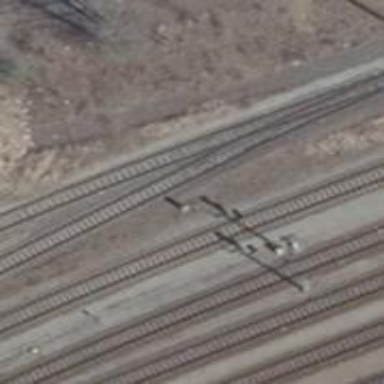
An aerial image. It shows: Railway yard in service.